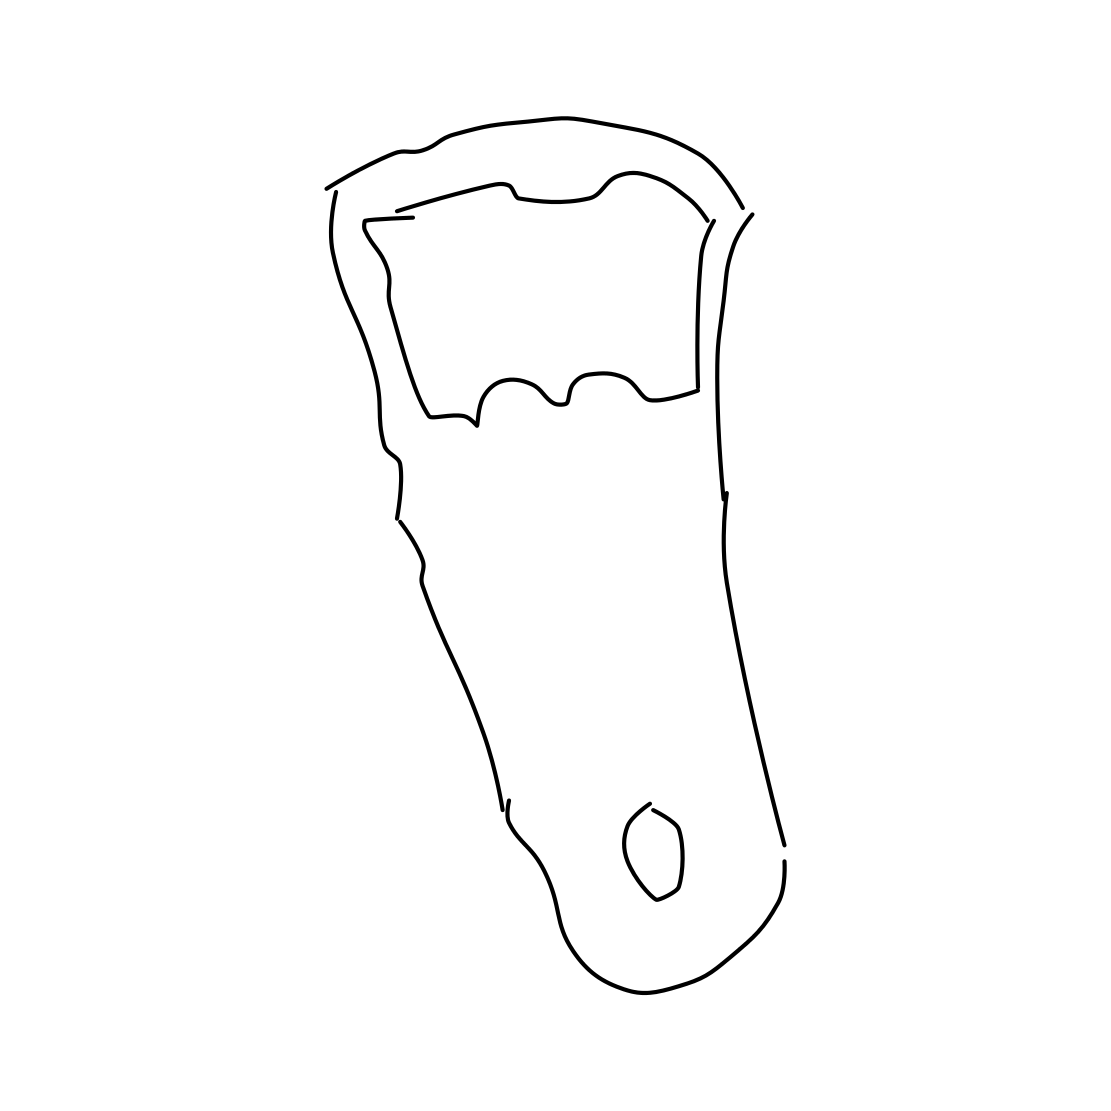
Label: bottle opener